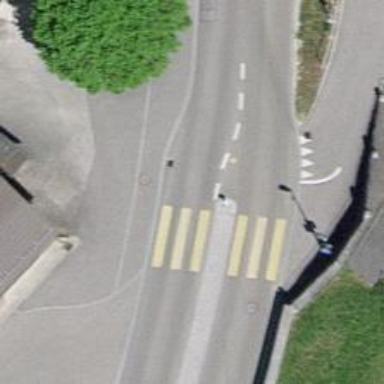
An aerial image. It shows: Uncontrolled crossing with zebra marking and island.